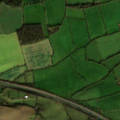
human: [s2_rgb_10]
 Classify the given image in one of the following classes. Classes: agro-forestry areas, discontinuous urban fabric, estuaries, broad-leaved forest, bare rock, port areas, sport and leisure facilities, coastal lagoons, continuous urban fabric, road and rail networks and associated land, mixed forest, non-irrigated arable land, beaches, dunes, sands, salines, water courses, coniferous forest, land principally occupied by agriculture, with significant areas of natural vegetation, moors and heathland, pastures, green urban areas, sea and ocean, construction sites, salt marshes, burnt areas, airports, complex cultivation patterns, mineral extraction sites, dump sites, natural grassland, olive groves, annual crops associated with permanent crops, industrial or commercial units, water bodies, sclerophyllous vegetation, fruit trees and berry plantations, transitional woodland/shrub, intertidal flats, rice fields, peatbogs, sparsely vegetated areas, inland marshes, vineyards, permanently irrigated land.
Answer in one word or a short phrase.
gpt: road and rail networks and associated land, non-irrigated arable land, pastures, land principally occupied by agriculture, with significant areas of natural vegetation